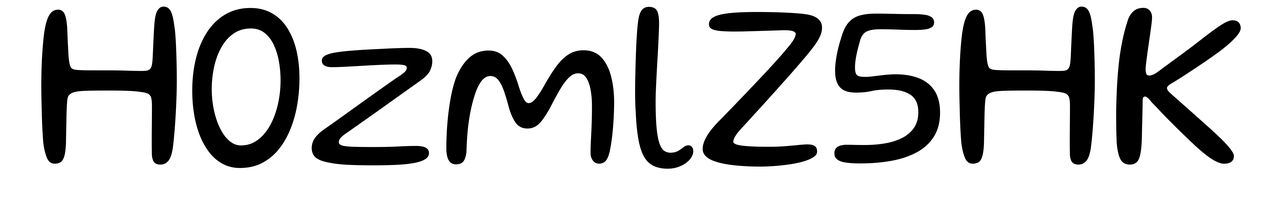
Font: Gluten_Light